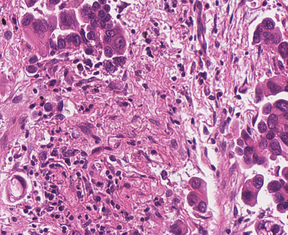
Tumor epithelial tissue: yes
Tumor-associated stroma tissue: yes
Normal tissue: no